Question: I have the following switch button (I create this for Android 2.3+ so cannot use native switch).

with the following XML:
'''
<?xml version="1.0" encoding="utf-8"?>
<RelativeLayout xmlns:android="http://schemas.android.com/apk/res/android"
android:id="@+id/settingsSwitchMainLayout"
android:layout_width="wrap_content"
android:layout_height="wrap_content"
android:clickable="true" >
<ImageView
android:id="@+id/switch_bg2"
android:layout_width="90dp"
android:layout_height="wrap_content"
android:layout_alignParentRight="true"
android:layout_centerInParent="true"
android:layout_centerVertical="true"
android:src="@drawable/switch_bg_off" />
<RelativeLayout
android:id="@+id/switch_handle"
android:layout_width="50dp"
android:layout_height="50dp"
android:layout_alignParentRight="true"
android:layout_marginTop="7dp"
android:background="@drawable/switch_handle"
android:padding="0dp" >
<ImageView
android:id="@+id/switch_v"
android:layout_width="wrap_content"
android:layout_height="wrap_content"
android:layout_marginLeft="17dp"
android:layout_marginTop="14dp"
android:src="@drawable/switch_v"
android:visibility="visible" />
</RelativeLayout>
</RelativeLayout>
'''
And the following code:
'''
public class SettingsSwitchView extends RelativeLayout {
private enum SwitchModes {
CHECKED, UNCHECKED
}
private static final int FULL_DURATION = 18000;
private ImageView mSwitchBg2;
private RelativeLayout mSwitchHandle;
private ImageView mSwitchV;
private NinePatchDrawable mBgTransition;
private boolean isChecked;
public SettingsSwitchView(Context context, AttributeSet attrs) {
super(context, attrs);
inflater = LayoutInflater.from(context);
inflater.inflate(R.layout.settings_switch, this);
initMemebers();
isChecked = true; // read from config file
setOnClickListeners();
}
private void setOnClickListeners() {
mSwitchBg2.setOnClickListener(new View.OnClickListener() {
@Override
public void onClick(View v) {
isChecked = !isChecked;
SwitchModes switchMode = (isChecked)? SwitchModes.CHECKED : SwitchModes.UNCHECKED;
anim_first(switchMode);
}
});
}
private void anim_first(SwitchModes mode)
{
AnimationSet bgAnimation = new AnimationSet(true);
//bg fade out
AlphaAnimation alpha_bg_0_50 = getBgAlphafirst(mode);
//fade_V
AlphaAnimation alpha_V_0_100 = getVAlphafirst(mode);
mSwitchV.startAnimation(alpha_V_0_100);
//slide
Animation slide_box_0_100 = getSlideFirst(mode);
mSwitchHandle.startAnimation(slide_box_0_100);
//bg fade in
AlphaAnimation alpha_bg_50_100 = getBgAlphaSecond();
bgAnimation.addAnimation(alpha_bg_0_50);
bgAnimation.addAnimation(alpha_bg_50_100);
mSwitchBg2.startAnimation(bgAnimation);
//extra slide, stretch
mSwitchBg2.startAnimation(getExtraScale(mode));
mSwitchHandle.startAnimation(getExtraSlide(mode));
}
public class SettingsSwitchView extends RelativeLayout {
private enum SwitchModes {
CHECKED, UNCHECKED
}
private static final int FULL_DURATION = 18000;
private static final int TRANSITION_DURATION = 180;
private static final int ALPHA_DURATION = 180;
//private static final int BG_TRANSITION_TIME = 40;
private LayoutInflater inflater;
//private RelativeLayout mSwitchBg;
private ImageView mSwitchBg2;
private RelativeLayout mSwitchHandle;
private ImageView mSwitchV;
// private TransitionDrawable mBgTransition;
private NinePatchDrawable mBgTransition;
private boolean isChecked;
public SettingsSwitchView(Context context, AttributeSet attrs) {
super(context, attrs);
inflater = LayoutInflater.from(context);
inflater.inflate(R.layout.settings_switch, this);
initMemebers();
isChecked = true; // read from config file
setOnClickListeners();
}
private void setOnClickListeners() {
mSwitchBg2.setOnClickListener(new View.OnClickListener() {
@Override
public void onClick(View v) {
isChecked = !isChecked;
SwitchModes switchMode = (isChecked)? SwitchModes.CHECKED : SwitchModes.UNCHECKED;
anim_first(switchMode);
}
});
}
private void anim_first(SwitchModes mode)
{
AnimationSet bgAnimation = new AnimationSet(true);
//bg fade out
AlphaAnimation alpha_bg_0_50 = getBgAlphafirst(mode);
//fade_V
AlphaAnimation alpha_V_0_100 = getVAlphafirst(mode);
mSwitchV.startAnimation(alpha_V_0_100);
//slide
Animation slide_box_0_100 = getSlideFirst(mode);
mSwitchHandle.startAnimation(slide_box_0_100);
//bg fade in
AlphaAnimation alpha_bg_50_100 = getBgAlphaSecond();
bgAnimation.addAnimation(alpha_bg_0_50);
bgAnimation.addAnimation(alpha_bg_50_100);
mSwitchBg2.startAnimation(bgAnimation);
//extra slide, stretch
mSwitchBg2.startAnimation(getExtraScale(mode));
mSwitchHandle.startAnimation(getExtraSlide(mode));
}
private TranslateAnimation getExtraSlide(SwitchModes mode) {
final TranslateAnimation translate;
switch (mode) {
case CHECKED: {
translate = new TranslateAnimation(Animation.RELATIVE_TO_SELF, -15, Animation.RELATIVE_TO_SELF, -5, Animation.RELATIVE_TO_SELF, 0, Animation.RELATIVE_TO_SELF, 0);
break;
}
default:
case UNCHECKED: {
translate = new TranslateAnimation(Animation.RELATIVE_TO_SELF, -60, Animation.RELATIVE_TO_SELF, -70, Animation.RELATIVE_TO_SELF, 0, Animation.RELATIVE_TO_SELF, 0);
break;
}
}
translate.setDuration(FULL_DURATION/4);
translate.setStartOffset(FULL_DURATION);
return translate;
}
private ScaleAnimation getExtraScale(SwitchModes mode) {
final ScaleAnimation scaleAnimation;
switch (mode) {
case CHECKED: {
scaleAnimation = new ScaleAnimation(1, (float)1.1, 1, 1, Animation.RELATIVE_TO_SELF, (float)0.1, Animation.RELATIVE_TO_SELF, (float)0.5);
break;
}
default:
case UNCHECKED: {
scaleAnimation = new ScaleAnimation(1, (float)1.1, 1, 1, Animation.RELATIVE_TO_SELF, (float)0.9, Animation.RELATIVE_TO_SELF, (float)0.5);
break;
}
}
scaleAnimation.setDuration(FULL_DURATION/4);
scaleAnimation.setStartOffset(FULL_DURATION);
return scaleAnimation;
}
private AlphaAnimation getVAlphafirst(SwitchModes mode) {
AlphaAnimation alpha;
switch (mode) {
case CHECKED: {
mSwitchV.setVisibility(View.VISIBLE);
alpha = new AlphaAnimation(0, 1);
break;
}
default:
case UNCHECKED: {
mSwitchV.setVisibility(View.GONE);
alpha = new AlphaAnimation(1, 0);
break;
}
}
alpha.setDuration(FULL_DURATION);
alpha.setFillAfter(true);
return alpha;
}
private AlphaAnimation getBgAlphafirst(SwitchModes mode) {
AlphaAnimation alpha;
alpha = new AlphaAnimation(1, (float) 0.5);
alpha.setDuration(FULL_DURATION/2);
switch (mode) {
case CHECKED: {
mSwitchBg2.setImageDrawable(getResources().getDrawable(R.drawable.switch_bg_on));
break;
}
case UNCHECKED: {
mSwitchBg2.setImageDrawable(getResources().getDrawable(R.drawable.switch_bg_off));
break;
}
}
return alpha;
}
private AlphaAnimation getBgAlphaSecond() {
AlphaAnimation alpha;
alpha = new AlphaAnimation((float) 0.5, 1);
alpha.setDuration(FULL_DURATION/2);
alpha.setStartOffset(FULL_DURATION/2);
return alpha;
}
private Animation getSlideFirst(SwitchModes mode) {
Animation aniamtion;
switch (mode) {
case CHECKED: {
aniamtion = android.view.animation.AnimationUtils.loadAnimation(
AppService.getAppContext(), com.myApp.R.anim.slide_to_right);
break;
}
default:
case UNCHECKED: {
aniamtion = android.view.animation.AnimationUtils.loadAnimation(
AppService.getAppContext(), com.myApp.R.anim.slide_to_left);
break;
}
}
aniamtion.setDuration(FULL_DURATION);
aniamtion.setInterpolator(new AccelerateInterpolator());
aniamtion.setFillAfter(true);
return aniamtion;
}
private void initMemebers() {
//mSwitchBg = (RelativeLayout) findViewById(R.id.switch_bg);
mSwitchBg2 = (ImageView) findViewById(R.id.switch_bg2);
mSwitchHandle = (RelativeLayout) findViewById(R.id.switch_handle);
mSwitchV = (ImageView) findViewById(R.id.switch_v);
}
}
'''
I'm using android animation in order to create this animation:
1) The bg color will translate from "off" to "on" (one will fade in, and the other fade out)
2) at the same time the white box will move from one side to another
3) at half of this time the v sign will completely fade out
Then
4) the white box will stretch the bg a bit and return to its position.
5) at the same time, the bg will be stretched and get back to its size.
slide_to_right.xml
'''
<?xml version="1.0" encoding="utf-8"?>
<set
xmlns:android="http://schemas.android.com/apk/res/android"
android:interpolator="@android:anim/accelerate_interpolator">
<translate
android:fromXDelta="-15%"
android:toXDelta="-60%">
</translate>
</set>
'''
, the animation is totally different from what I wanted.
1) after first click the white box disappear - I think the bg change cover everything on top of it.
2) next clicks the bg color change at once, no fade-in and out.
Does someone knows what am I doing wrong?
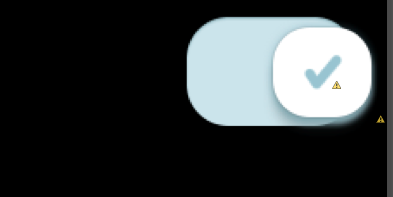
Answer: I would suggest you to use an AnimationListener to wait for one animation to finish before you start the next one and if you want to mix them up, use <URL> for complex animations.
Nine Old Androids is the backward compatible version of property animations which were introduced in Android 3.0.
I have learned that the hard way, after my app was polished and everything worked fine on my phone, i had a look at some other (even 4.x) mobiles, and i had to refactor all animations.